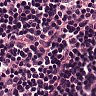
Metastatic tissue present: no